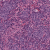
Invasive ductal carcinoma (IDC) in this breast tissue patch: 1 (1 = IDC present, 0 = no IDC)